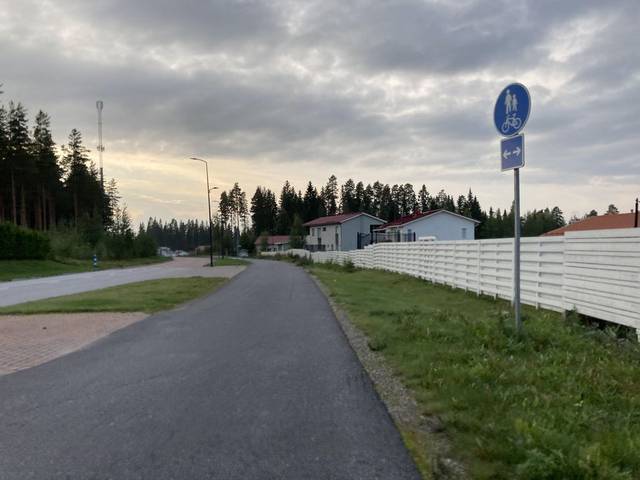
Region: Finland
Coordinates: 62.18, 25.708